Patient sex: M
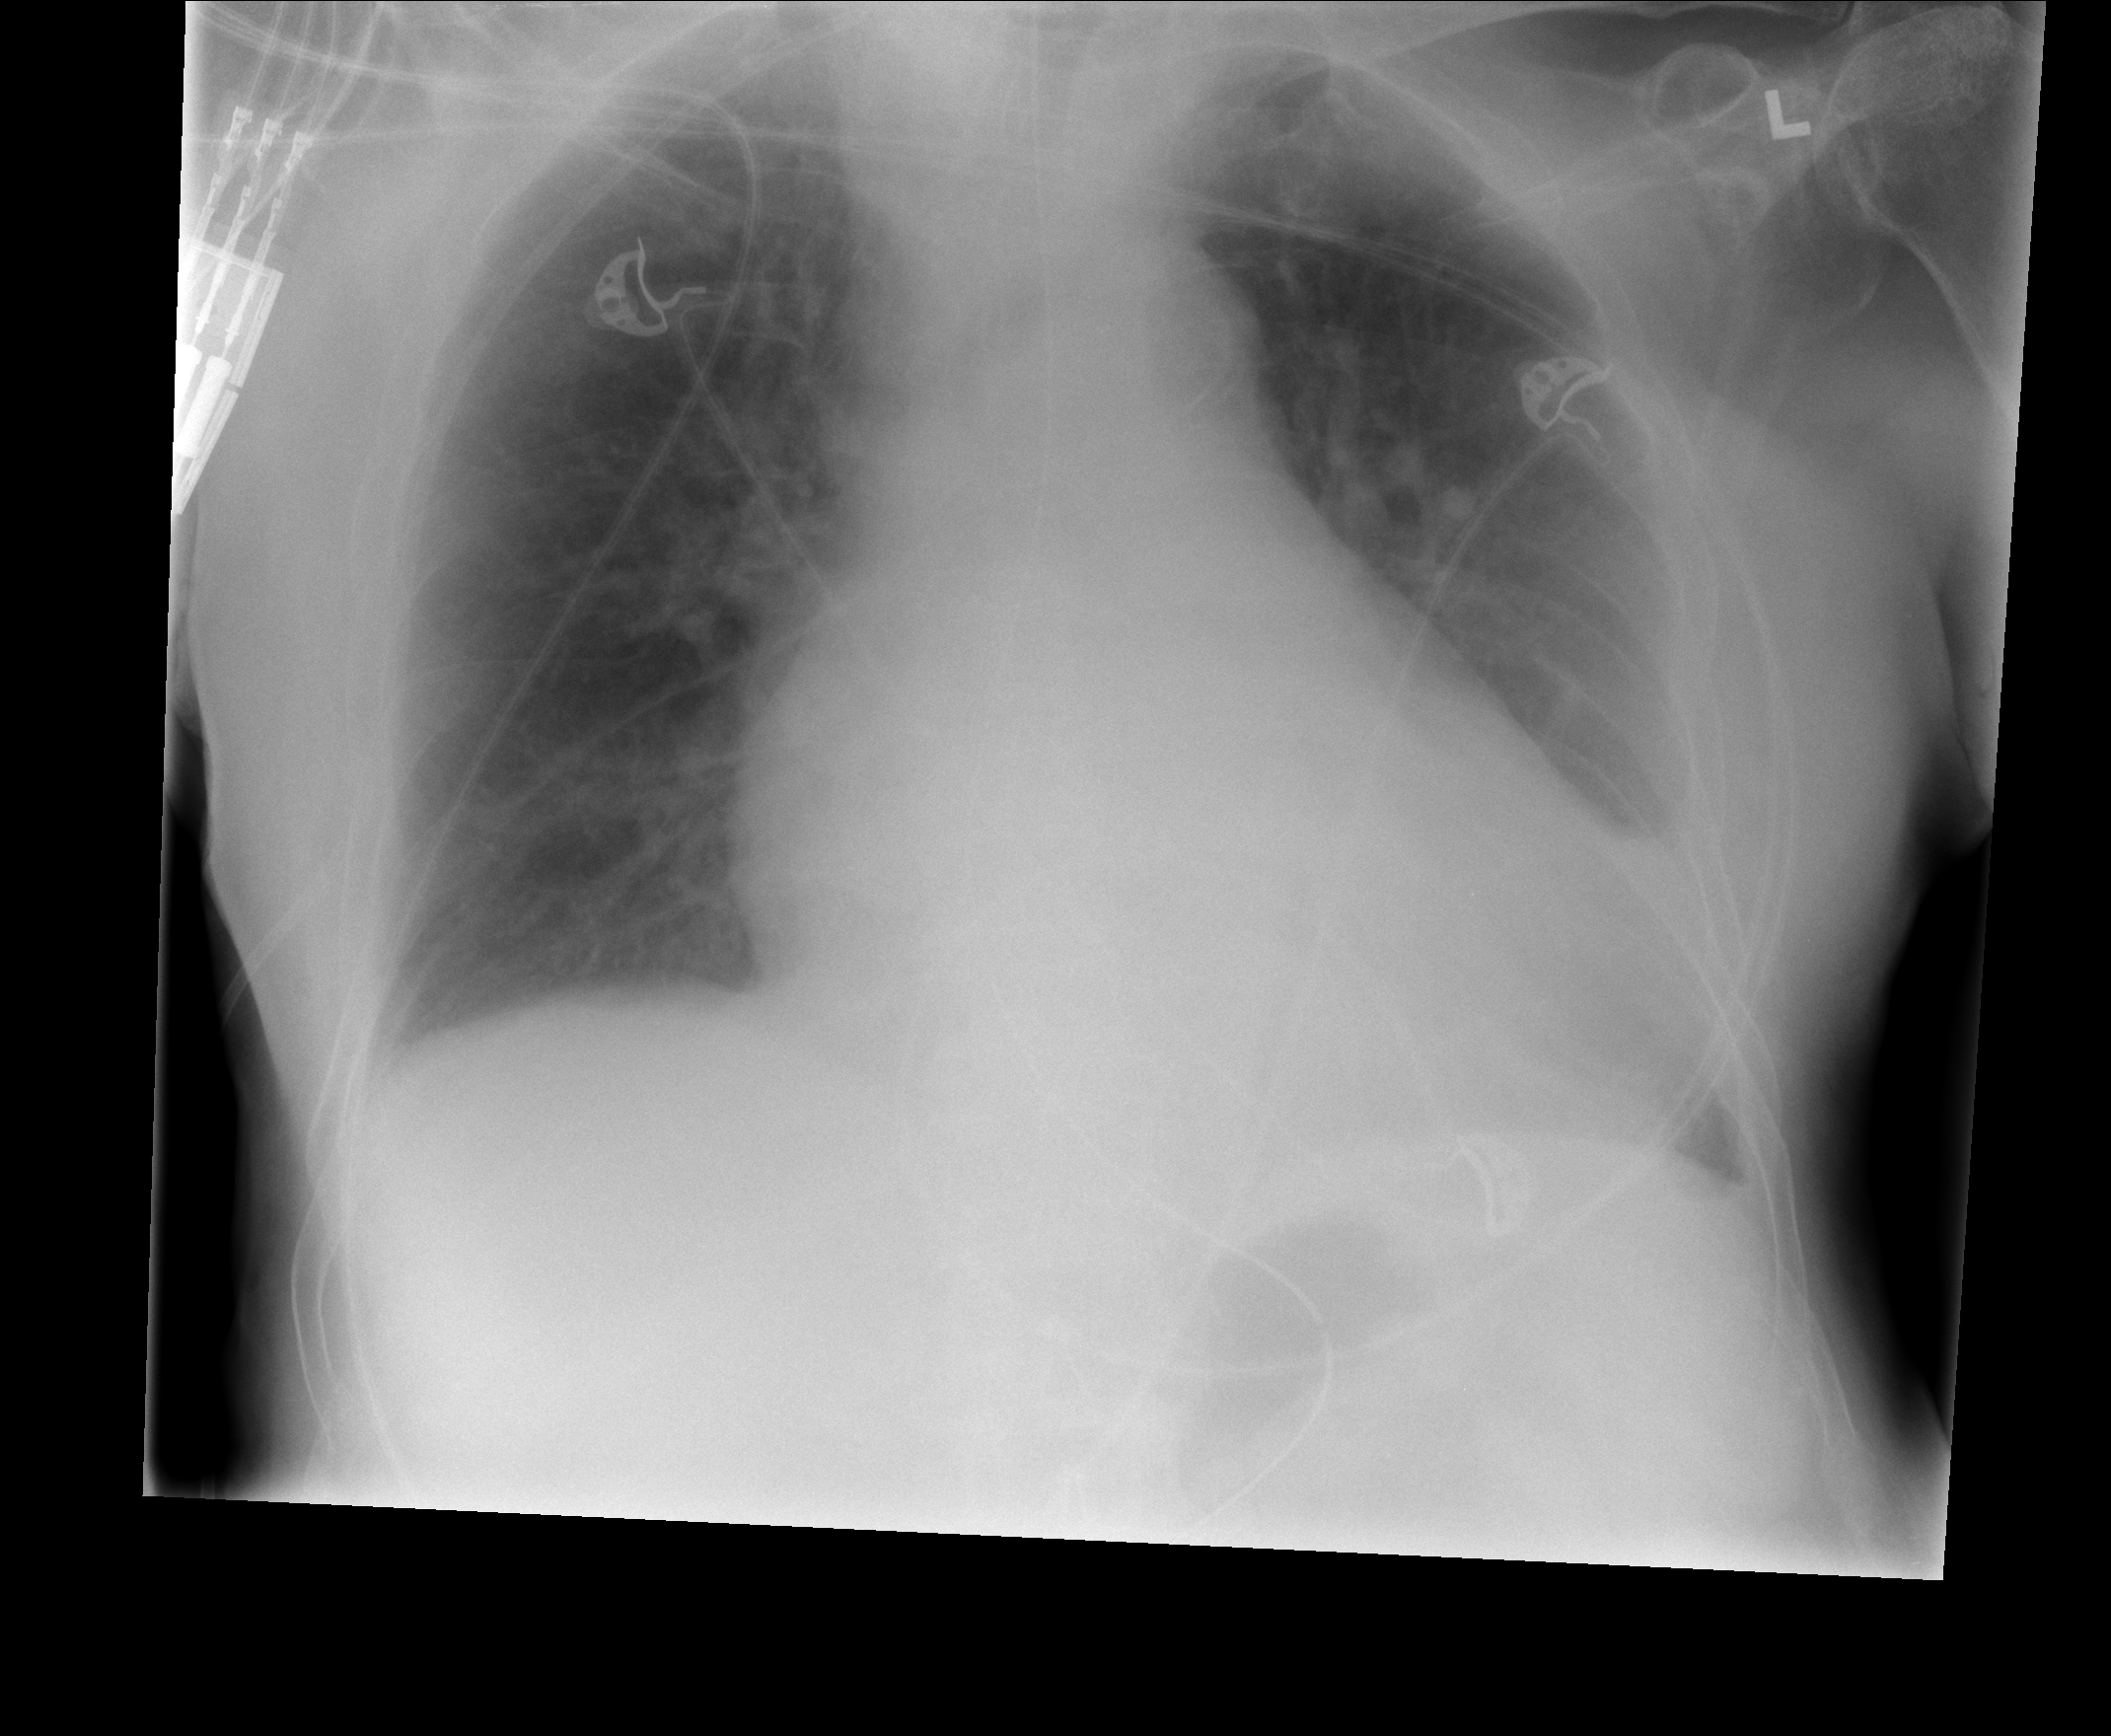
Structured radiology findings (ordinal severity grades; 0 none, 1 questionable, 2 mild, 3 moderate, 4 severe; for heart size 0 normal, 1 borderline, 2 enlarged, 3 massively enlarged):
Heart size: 2
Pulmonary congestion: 2
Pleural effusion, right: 0
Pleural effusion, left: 3
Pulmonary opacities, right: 0
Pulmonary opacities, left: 0
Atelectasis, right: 0
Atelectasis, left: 2